Question: >
<URL>
This is my SQL Query
'''
SELECT DATEPART(MONTH,PaymentDate) AS 'Month',
DATEPART(WEEK,PaymentDate) AS 'Week #',
SUM(COALESCE(Amount,0)) AS 'Amount',
SUM(COALESCE(Balance,0)) AS 'Balance'
FROM Payment
WHERE (MONTH(PaymentDate) = MONTH('2012-09-01'))
GROUP BY DATEPART(MONTH,PaymentDate),
DATEPART(WEEK,PaymentDate)
GO
'''

I am try to get Total payment of a month in weekly fashion.
Now I have two Issues
1)As you can see it shows week # of the year not that month.
2)Also It show 6 weeks Groups not 4.
How can I Fix that.
Thanks.
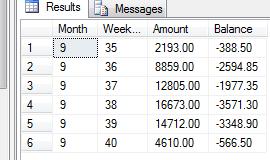
Answer: Dates are hard, because calendars are illogical.
I'm assuming Gregorian calendar in my comments here.
If you are grouping by 'weeks of the month' you need to define first what you expect to see. If you want 'week one' of each month to start on the first day of the month, then every month will have five weeks except for February (three times out of four).
If you want the 'week' to start on a particular day, then every month will have five or six weeks, except for the occasional February.
Assuming that you want the first 'week of the month' to be days 1-7, and the second to be days 8-14, etc., then your best bet is to use something like
'''
CASE
WHEN DATEPART(DAY, PaymentDate) BETWEEN 1 AND 7 THEN 1
WHEN DATEPART(DAY, PaymentDate) BETWEEN 8 AND 14 THEN 2
WHEN DATEPART(DAY, PaymentDate) BETWEEN 15 AND 21 THEN 3
WHEN DATEPART(DAY, PaymentDate) BETWEEN 22 AND 28 THEN 4
ELSE 5
END
'''
(for example).
The most important thing to do, however, is to define exactly how you want it to behave in every single case. The query can then follow that.